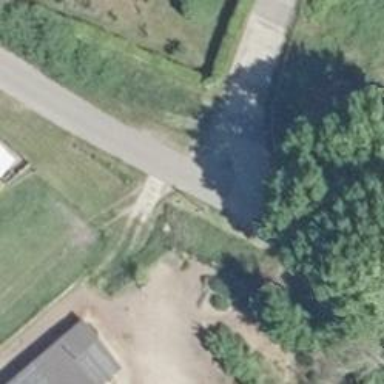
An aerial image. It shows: Residential road with no sidewalk.